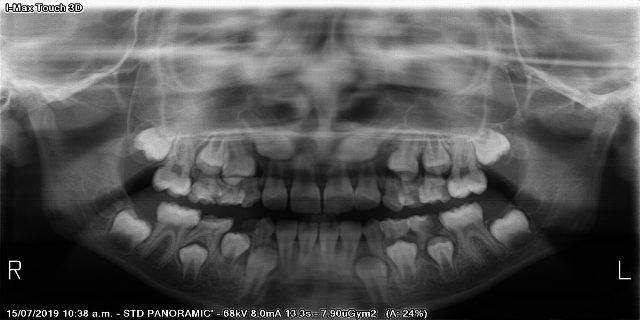
adult